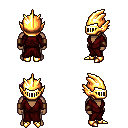
a pixel art fantasy rpg character, male body template, human, dark skin, red robe, teal pants, white blonde pixie cut hairstyle, gold helm, leather bracers, gold boots, four views (front, back, left, right), 2x2 character sprite sheet, small pixel art, hard edges, no anti-aliasing